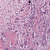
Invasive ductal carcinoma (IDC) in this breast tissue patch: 1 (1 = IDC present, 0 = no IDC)